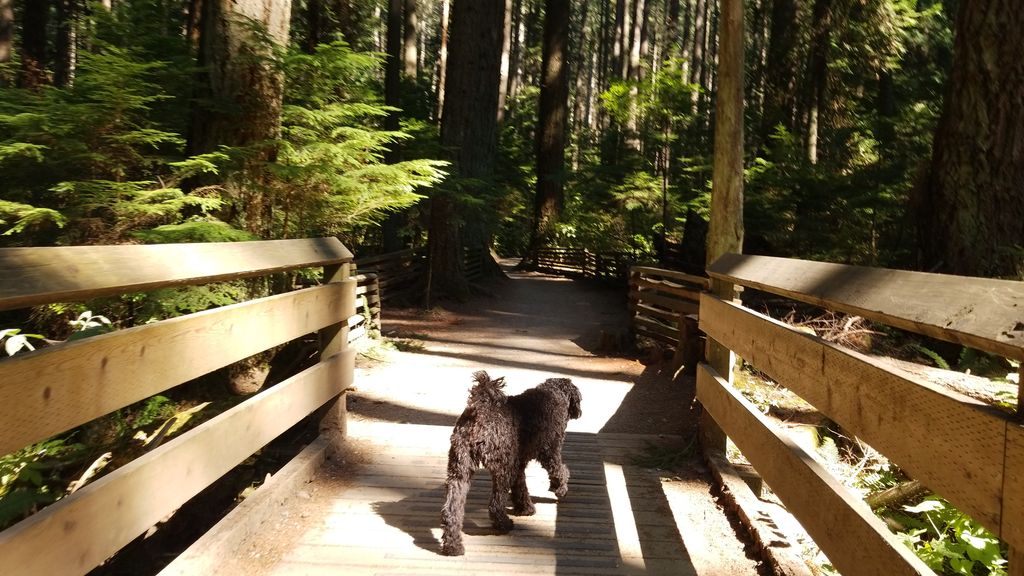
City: vancouver